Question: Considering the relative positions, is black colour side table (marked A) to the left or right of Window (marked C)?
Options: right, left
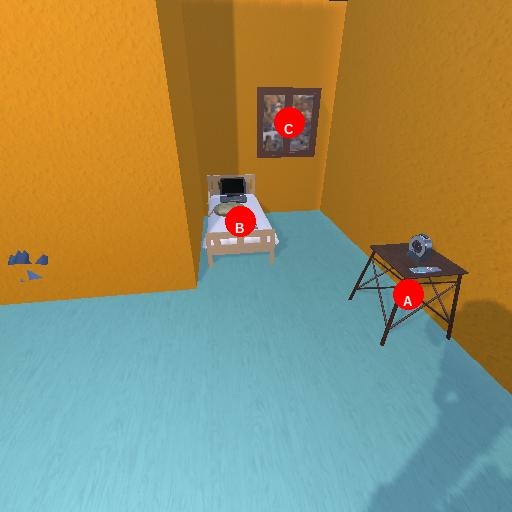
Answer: right